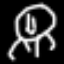
Label: frog